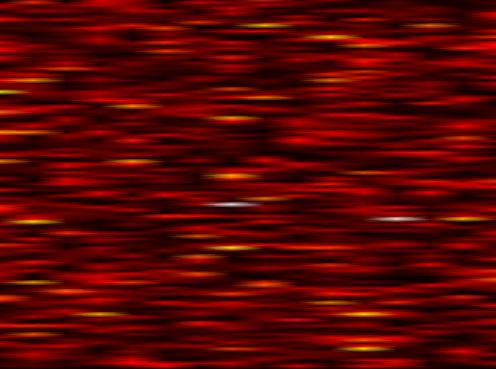
Label: OFDM